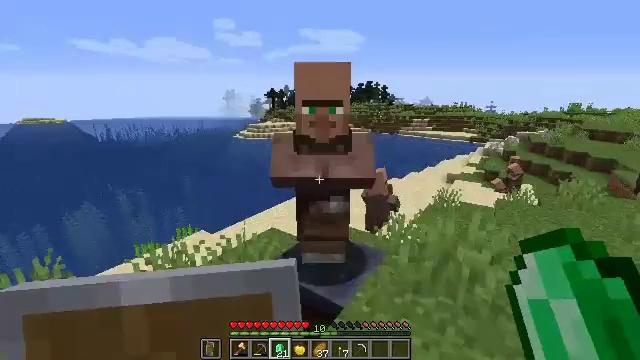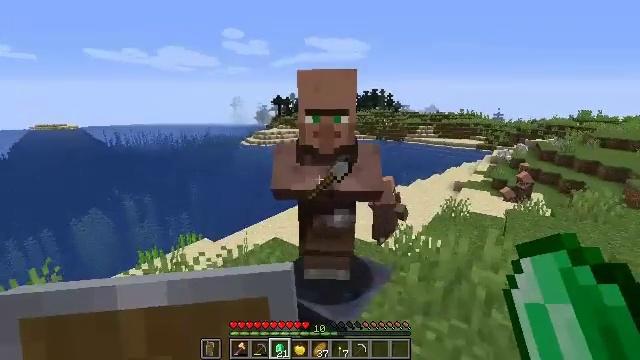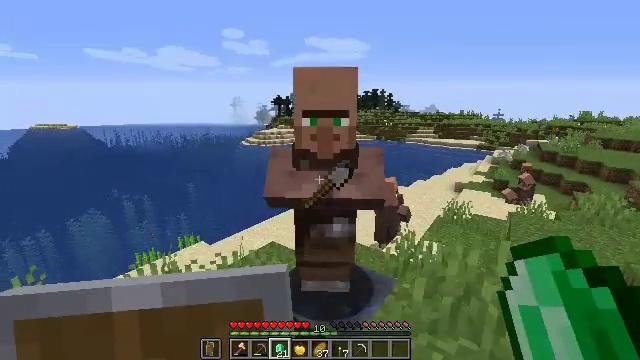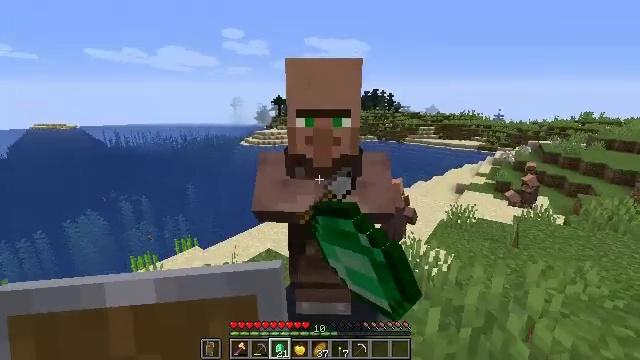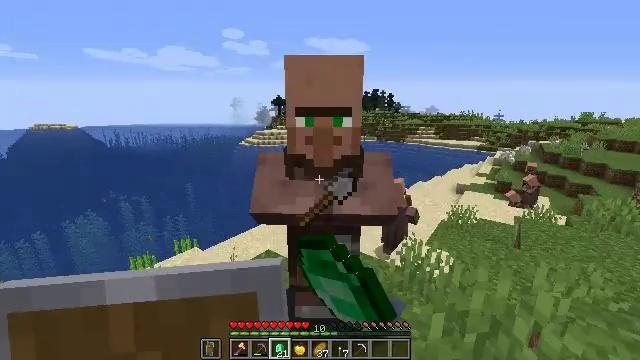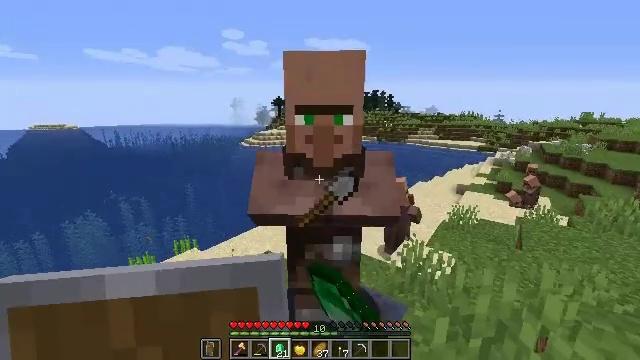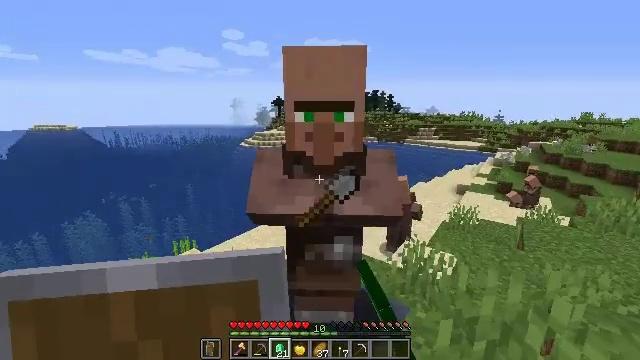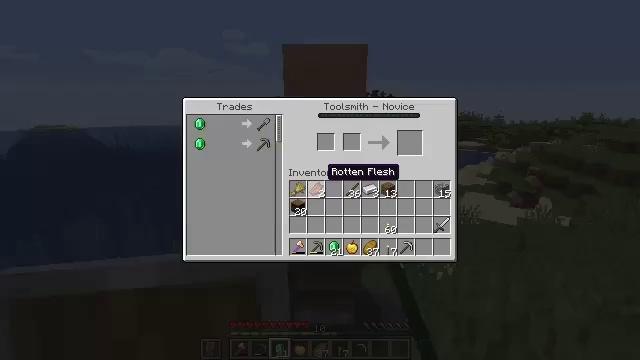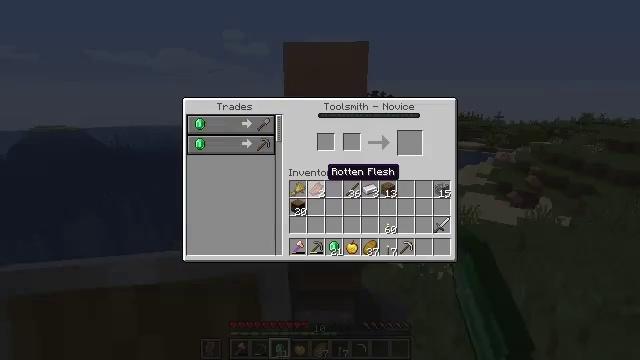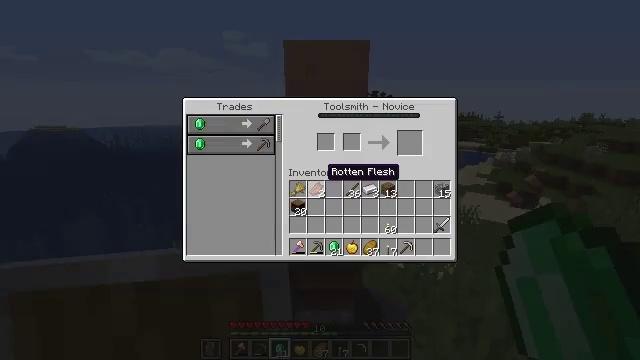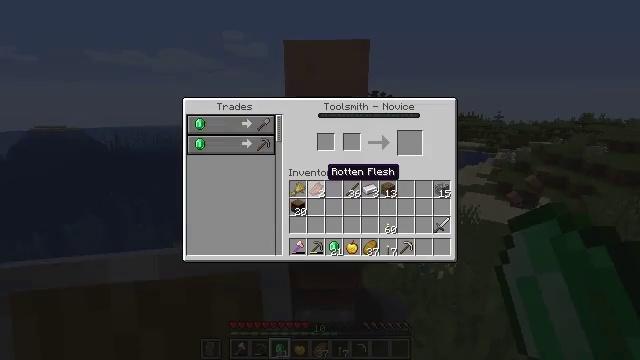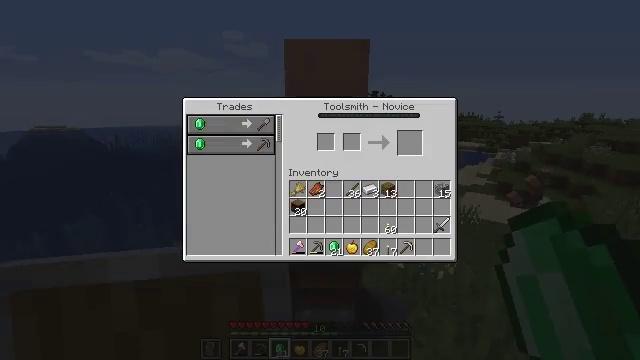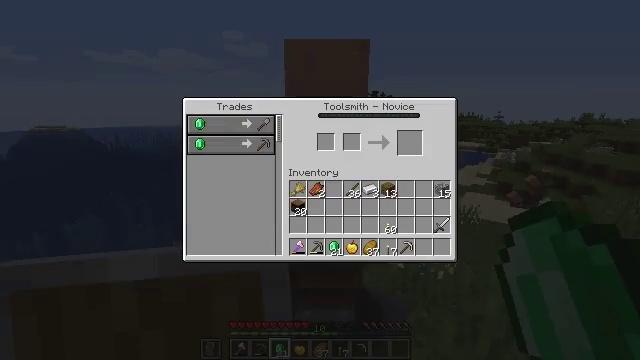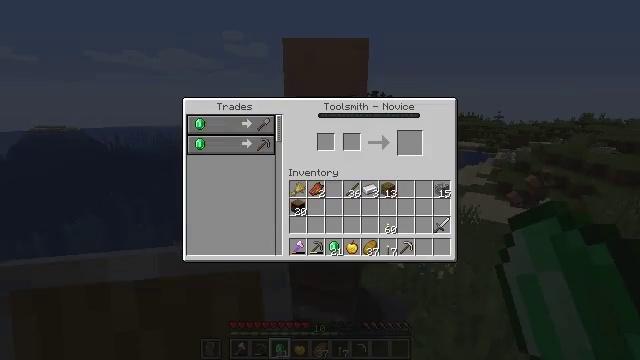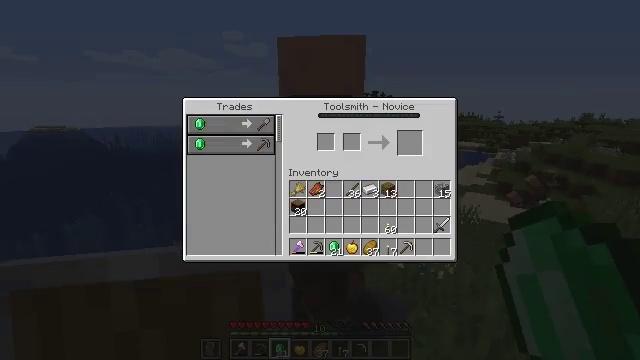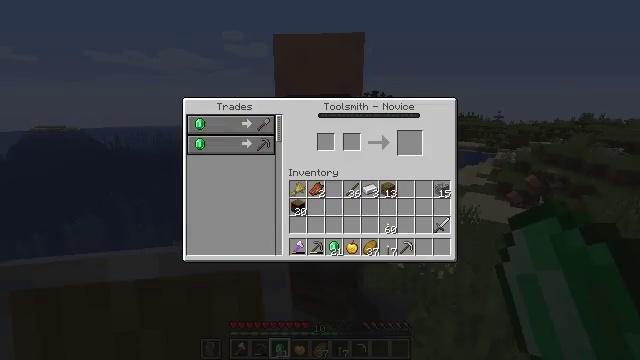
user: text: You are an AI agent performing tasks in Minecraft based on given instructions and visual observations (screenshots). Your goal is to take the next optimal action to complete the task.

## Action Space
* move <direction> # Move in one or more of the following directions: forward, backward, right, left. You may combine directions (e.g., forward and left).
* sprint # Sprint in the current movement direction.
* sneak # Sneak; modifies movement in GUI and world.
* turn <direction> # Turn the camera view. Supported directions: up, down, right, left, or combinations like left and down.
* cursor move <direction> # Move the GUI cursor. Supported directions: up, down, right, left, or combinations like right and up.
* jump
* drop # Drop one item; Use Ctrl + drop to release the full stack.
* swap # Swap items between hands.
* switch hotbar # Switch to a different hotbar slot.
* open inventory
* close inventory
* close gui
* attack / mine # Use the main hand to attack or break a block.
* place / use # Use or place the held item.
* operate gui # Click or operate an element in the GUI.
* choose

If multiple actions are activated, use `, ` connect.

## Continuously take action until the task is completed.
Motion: motion action
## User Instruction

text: Attack the smithing table to collect it.
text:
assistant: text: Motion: move forward, turn left and up
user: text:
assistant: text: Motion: move forward, use / place
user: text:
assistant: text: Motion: use / place
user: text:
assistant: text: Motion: use / place
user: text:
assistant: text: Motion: no_op
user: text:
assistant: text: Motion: no_op
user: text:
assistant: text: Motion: no_op
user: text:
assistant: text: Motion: no_op
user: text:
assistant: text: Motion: no_op
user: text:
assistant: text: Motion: no_op
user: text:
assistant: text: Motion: cursor move left and up
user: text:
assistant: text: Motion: cursor move left and up
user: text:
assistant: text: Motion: cursor move left and up
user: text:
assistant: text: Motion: no_op
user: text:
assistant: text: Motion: no_op
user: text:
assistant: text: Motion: no_op
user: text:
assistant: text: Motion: close inventory
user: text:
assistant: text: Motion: turn left and down, close inventory
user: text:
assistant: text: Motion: turn left and down, close inventory
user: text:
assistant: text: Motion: turn left and down
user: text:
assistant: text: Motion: turn left and down
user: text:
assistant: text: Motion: turn left
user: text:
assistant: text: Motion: turn left and up
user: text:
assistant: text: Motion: move left, turn left and up
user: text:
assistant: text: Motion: move left, turn left
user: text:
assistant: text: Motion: move left
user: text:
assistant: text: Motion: move forward and move left, turn right and down
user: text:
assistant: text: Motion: move forward and move left, turn right and down
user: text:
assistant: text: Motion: move forward, turn right and down
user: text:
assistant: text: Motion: move right, turn right